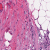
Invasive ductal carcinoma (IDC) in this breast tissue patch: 1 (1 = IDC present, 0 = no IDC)